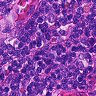
Metastatic tissue present: no